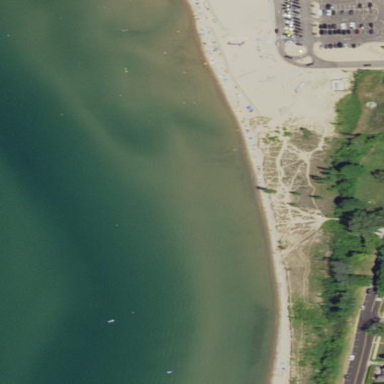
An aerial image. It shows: Sandy beach.